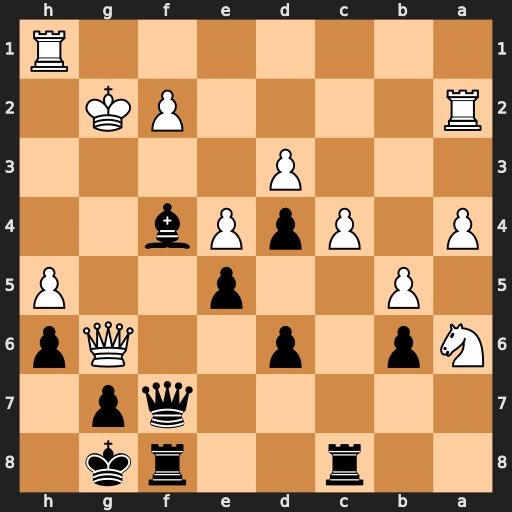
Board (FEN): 2r2rk1/5qp1/Np1p2Qp/1P2p2P/P1PpPb2/3P4/R4PK1/7R
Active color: b
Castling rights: -
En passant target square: -
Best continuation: Qd7 f3 Bg5 Nb4 Rf6